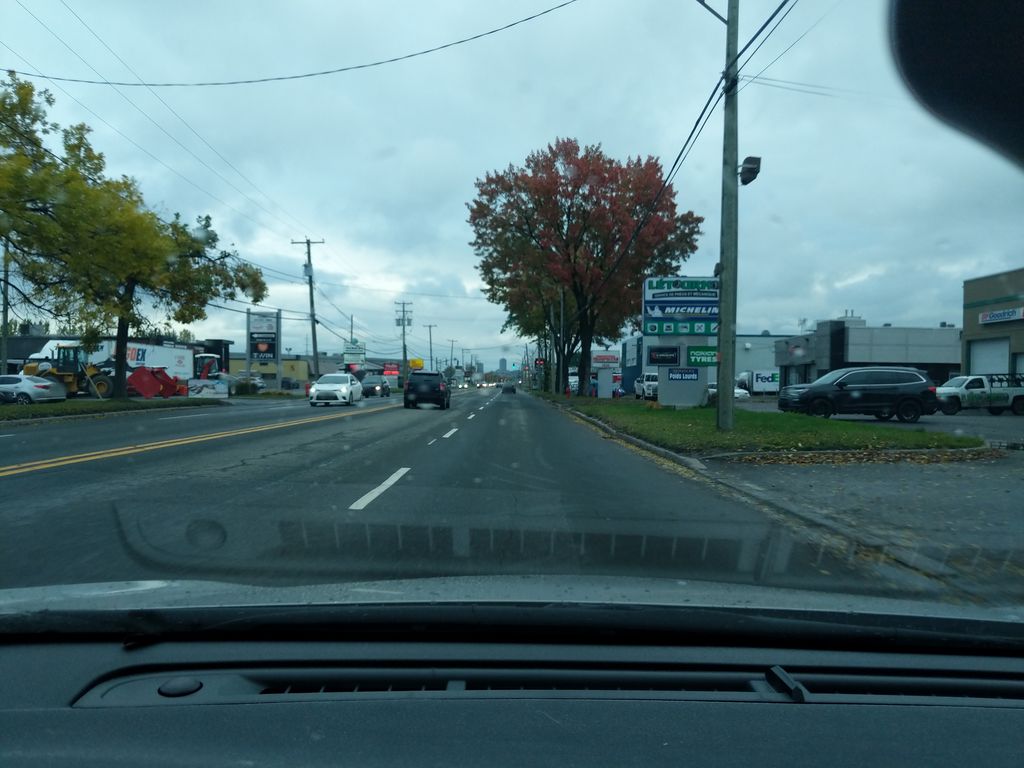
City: quebec_city